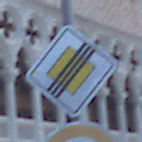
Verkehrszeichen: EndeVorfahrtsstrasse
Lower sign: Ueberholverbot
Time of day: Dawn
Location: Outdoor (Urban)
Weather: Clear
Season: NotSpecified
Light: Natural